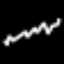
Label: squiggle